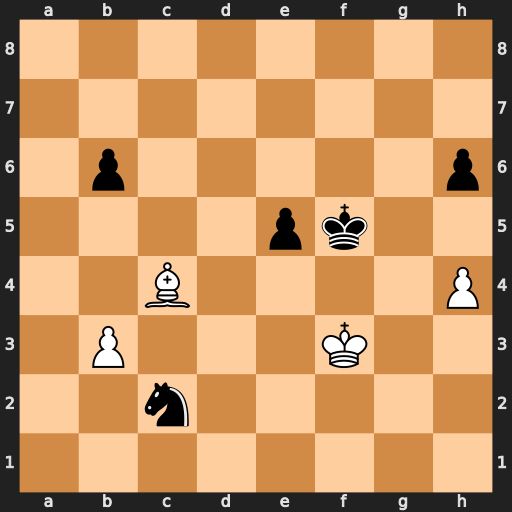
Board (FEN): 8/8/1p5p/4pk2/2B4P/1P3K2/2n5/8
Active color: w
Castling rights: -
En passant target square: -
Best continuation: Bd3+ Ke6 Bxc2